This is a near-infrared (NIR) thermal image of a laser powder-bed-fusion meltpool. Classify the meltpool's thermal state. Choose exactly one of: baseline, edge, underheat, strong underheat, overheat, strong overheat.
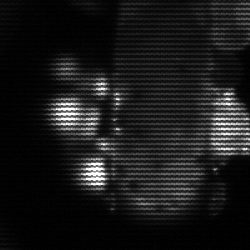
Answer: strong underheat